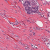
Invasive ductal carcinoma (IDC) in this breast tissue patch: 0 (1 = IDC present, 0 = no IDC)